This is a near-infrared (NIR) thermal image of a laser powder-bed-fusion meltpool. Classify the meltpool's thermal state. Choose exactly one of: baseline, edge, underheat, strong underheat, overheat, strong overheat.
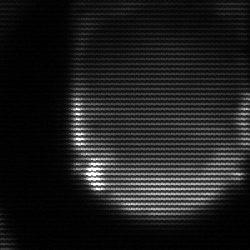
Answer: edge